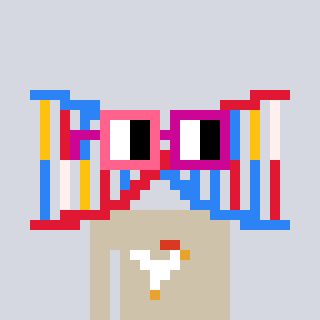
a pixel art character with square pink and red glasses, a dna-shaped head and a bege-colored body on a cool background